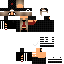
A male human skin with medium skin, wearing brown long hair dressed in a blue hoodie and black pants, featuring a closed mouth.